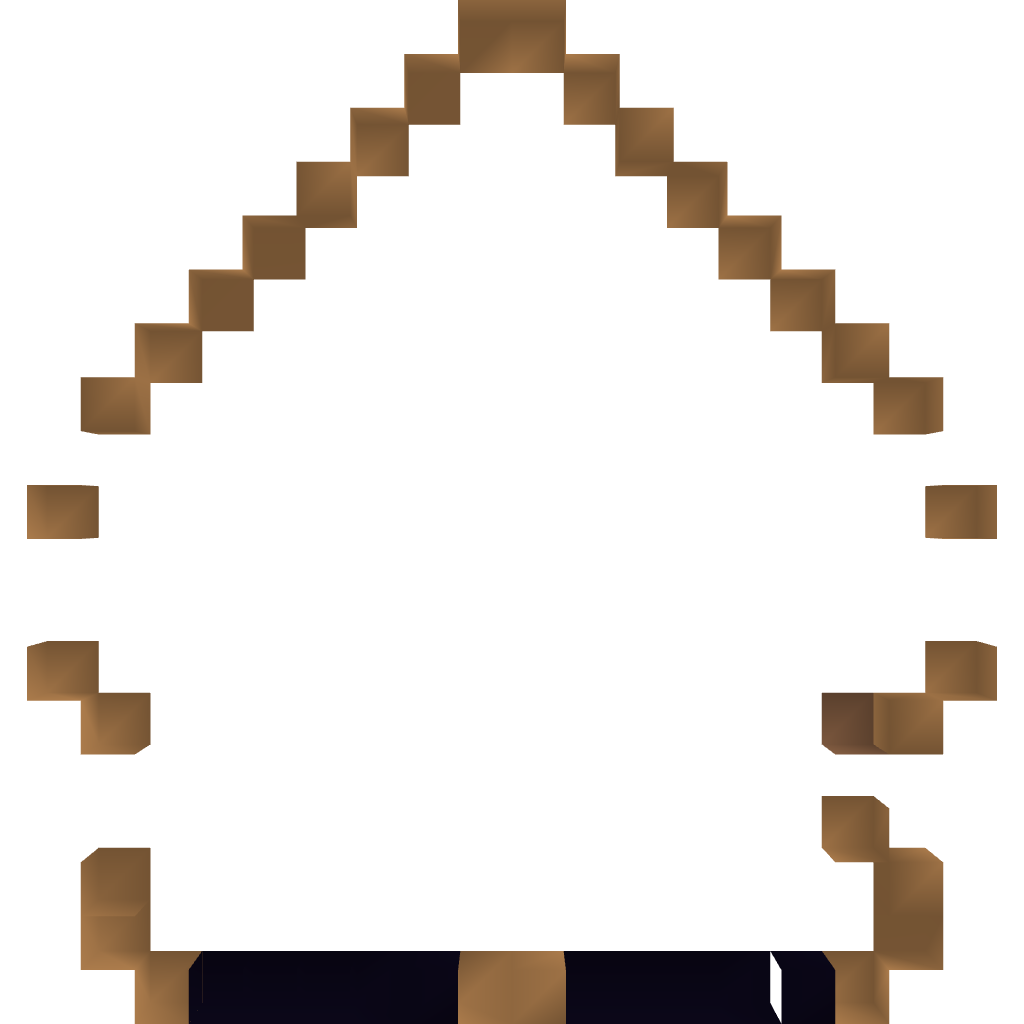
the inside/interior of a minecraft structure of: Super Mario Goomba